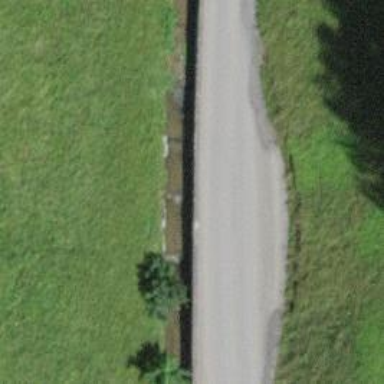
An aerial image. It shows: Passing place on the road.